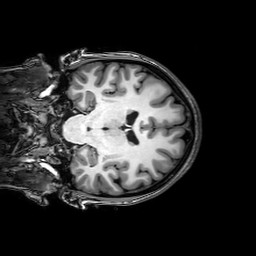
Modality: T1w
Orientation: coronal
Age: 20
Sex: female
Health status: healthy
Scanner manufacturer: philips
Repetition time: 0.008191 s
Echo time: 0.00375 s